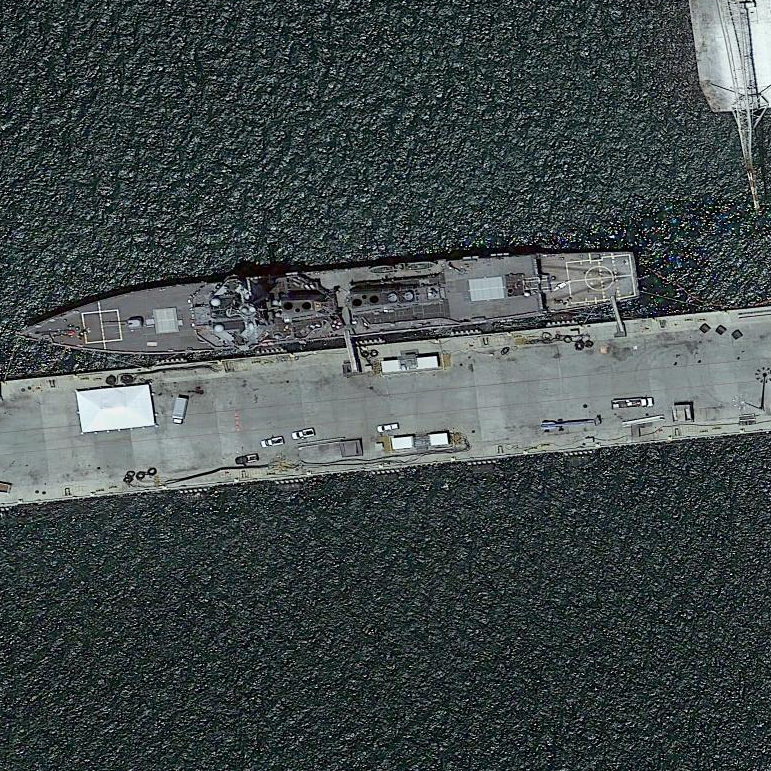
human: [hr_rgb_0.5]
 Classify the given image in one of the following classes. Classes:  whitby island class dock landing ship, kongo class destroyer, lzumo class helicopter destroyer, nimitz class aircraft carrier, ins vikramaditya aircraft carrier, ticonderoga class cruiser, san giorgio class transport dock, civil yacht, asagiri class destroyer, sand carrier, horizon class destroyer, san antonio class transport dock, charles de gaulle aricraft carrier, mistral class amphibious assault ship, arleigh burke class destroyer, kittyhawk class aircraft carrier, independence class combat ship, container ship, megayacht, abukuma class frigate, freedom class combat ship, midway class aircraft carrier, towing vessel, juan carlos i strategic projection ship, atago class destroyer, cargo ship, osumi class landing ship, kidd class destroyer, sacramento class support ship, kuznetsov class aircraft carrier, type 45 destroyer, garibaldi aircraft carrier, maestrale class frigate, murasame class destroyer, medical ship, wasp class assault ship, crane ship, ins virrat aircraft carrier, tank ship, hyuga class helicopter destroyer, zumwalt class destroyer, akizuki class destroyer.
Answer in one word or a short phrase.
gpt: Arleigh Burke class destroyer